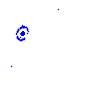
Particle: electron